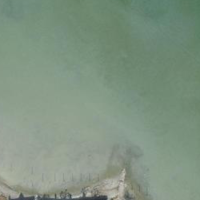
EUNIS habitat code: 14
Species observed at this site:
Podiceps cristatus